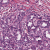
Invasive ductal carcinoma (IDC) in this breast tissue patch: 0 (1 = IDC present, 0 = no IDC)